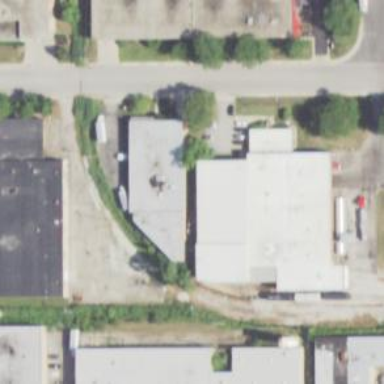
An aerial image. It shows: Industrial building.